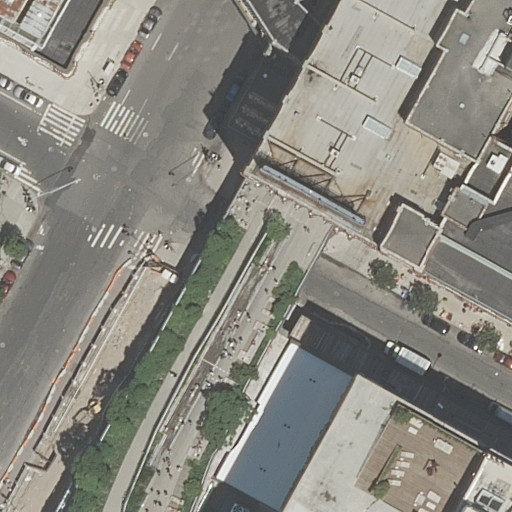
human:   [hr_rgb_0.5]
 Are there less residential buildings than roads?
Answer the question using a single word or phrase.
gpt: yes

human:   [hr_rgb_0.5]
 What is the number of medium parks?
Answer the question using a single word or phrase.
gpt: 0

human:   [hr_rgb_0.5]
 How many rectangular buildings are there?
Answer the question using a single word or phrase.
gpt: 3

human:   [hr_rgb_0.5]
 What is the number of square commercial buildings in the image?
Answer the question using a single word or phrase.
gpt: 0

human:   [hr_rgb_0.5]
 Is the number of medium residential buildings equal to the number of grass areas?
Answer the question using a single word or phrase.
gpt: no

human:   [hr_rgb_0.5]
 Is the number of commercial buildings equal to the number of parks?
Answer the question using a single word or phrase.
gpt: no

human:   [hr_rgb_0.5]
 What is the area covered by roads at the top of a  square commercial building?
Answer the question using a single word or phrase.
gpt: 0m2

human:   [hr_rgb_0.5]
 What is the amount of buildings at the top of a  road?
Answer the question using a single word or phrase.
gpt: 3

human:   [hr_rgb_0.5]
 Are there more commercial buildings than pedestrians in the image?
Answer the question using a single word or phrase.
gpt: no

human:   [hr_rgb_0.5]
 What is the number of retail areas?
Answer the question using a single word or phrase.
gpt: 1

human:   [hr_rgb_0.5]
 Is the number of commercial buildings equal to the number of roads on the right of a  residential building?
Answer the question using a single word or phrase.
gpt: no

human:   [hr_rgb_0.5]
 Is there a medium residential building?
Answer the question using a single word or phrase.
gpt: no

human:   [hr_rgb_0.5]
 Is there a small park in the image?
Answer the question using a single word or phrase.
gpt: no

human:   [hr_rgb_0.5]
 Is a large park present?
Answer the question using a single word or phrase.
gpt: yes

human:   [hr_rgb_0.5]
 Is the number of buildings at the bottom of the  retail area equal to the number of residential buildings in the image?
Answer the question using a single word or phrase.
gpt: no

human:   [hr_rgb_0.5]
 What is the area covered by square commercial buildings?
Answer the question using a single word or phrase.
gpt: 0m2

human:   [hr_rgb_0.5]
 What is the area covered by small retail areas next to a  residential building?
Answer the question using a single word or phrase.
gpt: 0m2

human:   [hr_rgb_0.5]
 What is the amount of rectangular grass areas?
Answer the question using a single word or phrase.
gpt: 0

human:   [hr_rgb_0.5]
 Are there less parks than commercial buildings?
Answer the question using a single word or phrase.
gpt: no

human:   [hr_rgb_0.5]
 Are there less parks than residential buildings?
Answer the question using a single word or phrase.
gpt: yes

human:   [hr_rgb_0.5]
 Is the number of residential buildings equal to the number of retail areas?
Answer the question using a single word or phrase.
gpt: no

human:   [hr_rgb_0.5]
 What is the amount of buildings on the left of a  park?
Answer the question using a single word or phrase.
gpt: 0

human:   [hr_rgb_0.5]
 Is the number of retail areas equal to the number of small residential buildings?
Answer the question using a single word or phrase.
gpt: no

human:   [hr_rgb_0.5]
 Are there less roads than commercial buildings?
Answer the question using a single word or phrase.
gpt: no

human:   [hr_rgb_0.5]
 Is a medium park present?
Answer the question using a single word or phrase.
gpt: no

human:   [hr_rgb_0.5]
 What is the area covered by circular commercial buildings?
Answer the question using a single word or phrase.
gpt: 0m2

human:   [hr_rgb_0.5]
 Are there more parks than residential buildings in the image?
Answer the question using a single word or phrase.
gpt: no

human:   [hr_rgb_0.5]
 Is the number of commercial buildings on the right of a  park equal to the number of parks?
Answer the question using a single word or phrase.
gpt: no

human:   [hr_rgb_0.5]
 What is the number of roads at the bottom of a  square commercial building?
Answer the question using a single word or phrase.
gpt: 0

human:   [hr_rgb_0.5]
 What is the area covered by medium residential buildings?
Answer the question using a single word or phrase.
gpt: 0m2

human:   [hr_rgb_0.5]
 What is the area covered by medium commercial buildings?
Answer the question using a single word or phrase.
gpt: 0m2

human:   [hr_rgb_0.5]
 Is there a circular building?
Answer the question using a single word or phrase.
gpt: no

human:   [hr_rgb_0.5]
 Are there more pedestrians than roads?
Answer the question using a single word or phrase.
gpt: no

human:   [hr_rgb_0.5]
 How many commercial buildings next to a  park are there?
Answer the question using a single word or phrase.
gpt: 0

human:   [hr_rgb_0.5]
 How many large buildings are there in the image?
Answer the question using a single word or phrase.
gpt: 3

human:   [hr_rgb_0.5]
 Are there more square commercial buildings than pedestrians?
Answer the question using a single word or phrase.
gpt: no